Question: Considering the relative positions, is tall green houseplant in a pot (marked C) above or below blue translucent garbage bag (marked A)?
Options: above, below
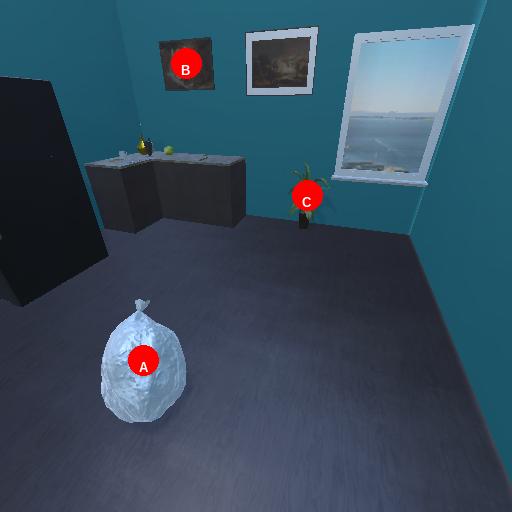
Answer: above